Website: home-depot
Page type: billing-address
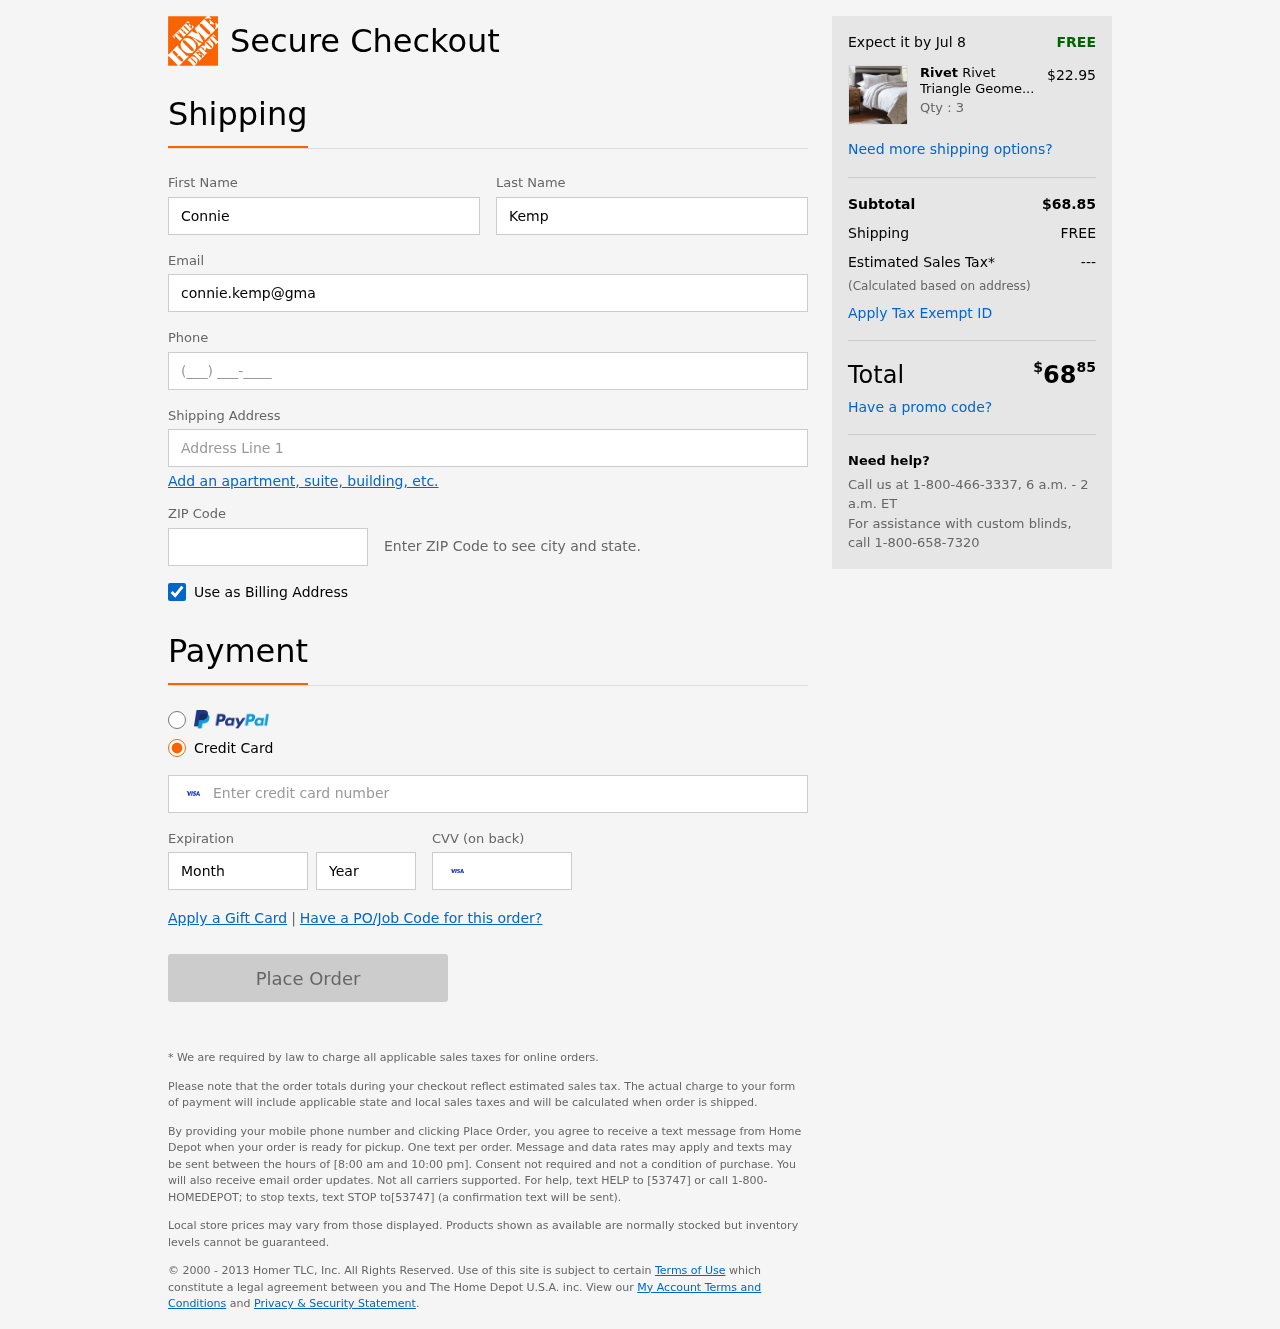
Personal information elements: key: PII_FIRSTNAME
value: Connie
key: PII_LASTNAME
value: Kemp
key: PII_EMAIL
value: connie.kemp@gmail.com
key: PII_PHONE
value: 7892219929
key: PII_STREET
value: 027 Jones Estate Apt. 027
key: PII_POSTCODE
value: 85220
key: PII_CARD_NUMBER
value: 4006 9036 9932 1023
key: PII_CARD_EXPIRY_MONTH
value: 07
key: PII_CARD_CVV
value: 391
Product elements: key: PRODUCT1_BRAND
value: Rivet
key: PRODUCT1_NAME
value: Rivet Triangle Geometric Pattern Cotton Duvet Comforter Cover Set
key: PRODUCT1_PRICE
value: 22.95
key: PRODUCT1_QUANTITY
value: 3
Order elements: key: ORDER_DELIVERY_DATE
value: Jul 8
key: ORDER_SUBTOTAL
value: $68.85
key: ORDER_SHIPPING_COST
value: FREE
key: ORDER_TAX
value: ---
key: ORDER_TOTAL2
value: $6885